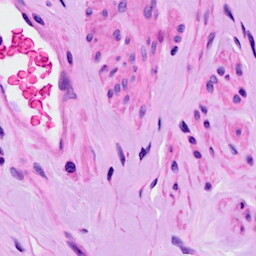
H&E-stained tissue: Ovarian